四年级 · 算术
为了庆祝“六一”儿童节, 学校要为参加合唱队队员购买服装。 24 名队员一共需要多少钱?

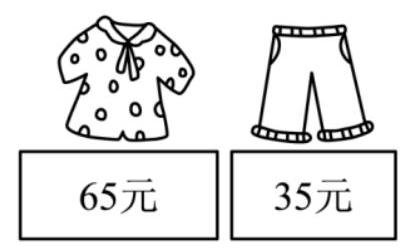
答案: 解2400 元

【分析】上衣的单价加上裤子的单价等于一套服装的价钱, 乘人数即可解答。

【详解】 $(65+35) \times 24$

$=100 \times 24$

$=2400$ （元）

答: 24 名队员一共需要 2400 元钱。
【点睛】本题主要考查学生对总价、单价、数量三者之间关系的掌握和灵活运用。